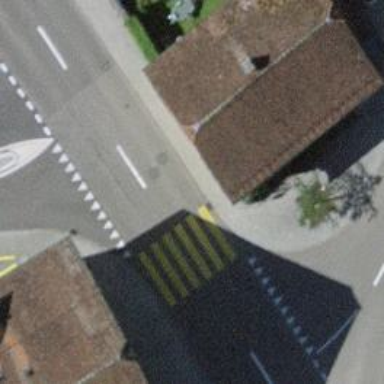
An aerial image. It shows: Zebra crossing on the road.